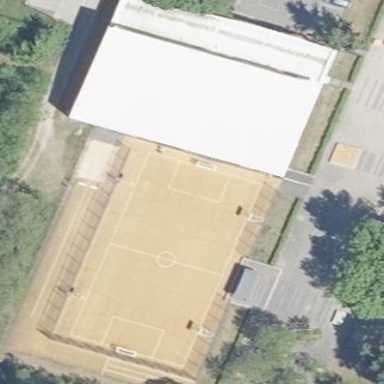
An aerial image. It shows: Multi-sport pitch with tartan surface.